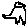
Label: bird